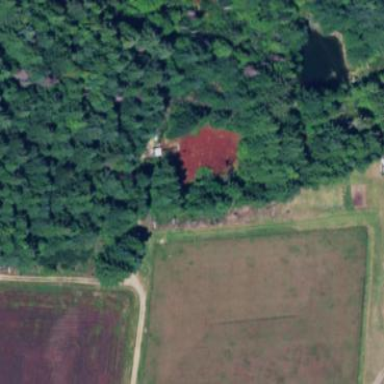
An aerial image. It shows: Farmland with cranberries as the main crop.